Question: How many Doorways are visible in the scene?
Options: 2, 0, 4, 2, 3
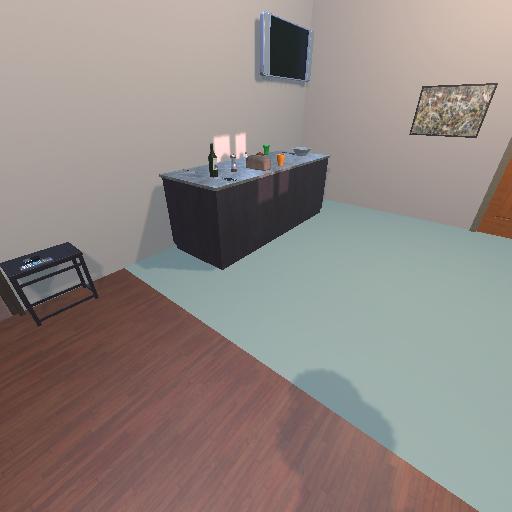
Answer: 2